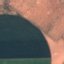
Land use / land cover: AnnualCrop